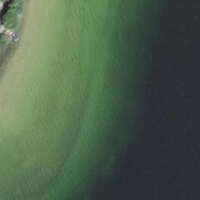
EUNIS habitat code: 14
Species observed at this site:
Potamogeton perfoliatus